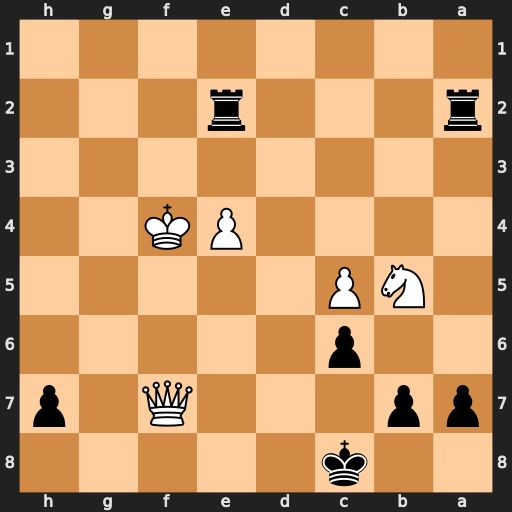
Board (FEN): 2k5/pp3Q1p/2p5/1NP5/4PK2/8/r3r3/8
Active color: b
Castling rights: -
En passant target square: -
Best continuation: Rf2+ Ke5 Rxf7